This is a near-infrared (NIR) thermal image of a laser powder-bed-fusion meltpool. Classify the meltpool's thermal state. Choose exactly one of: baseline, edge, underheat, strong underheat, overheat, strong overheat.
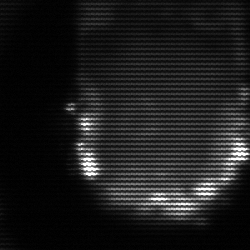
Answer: baseline